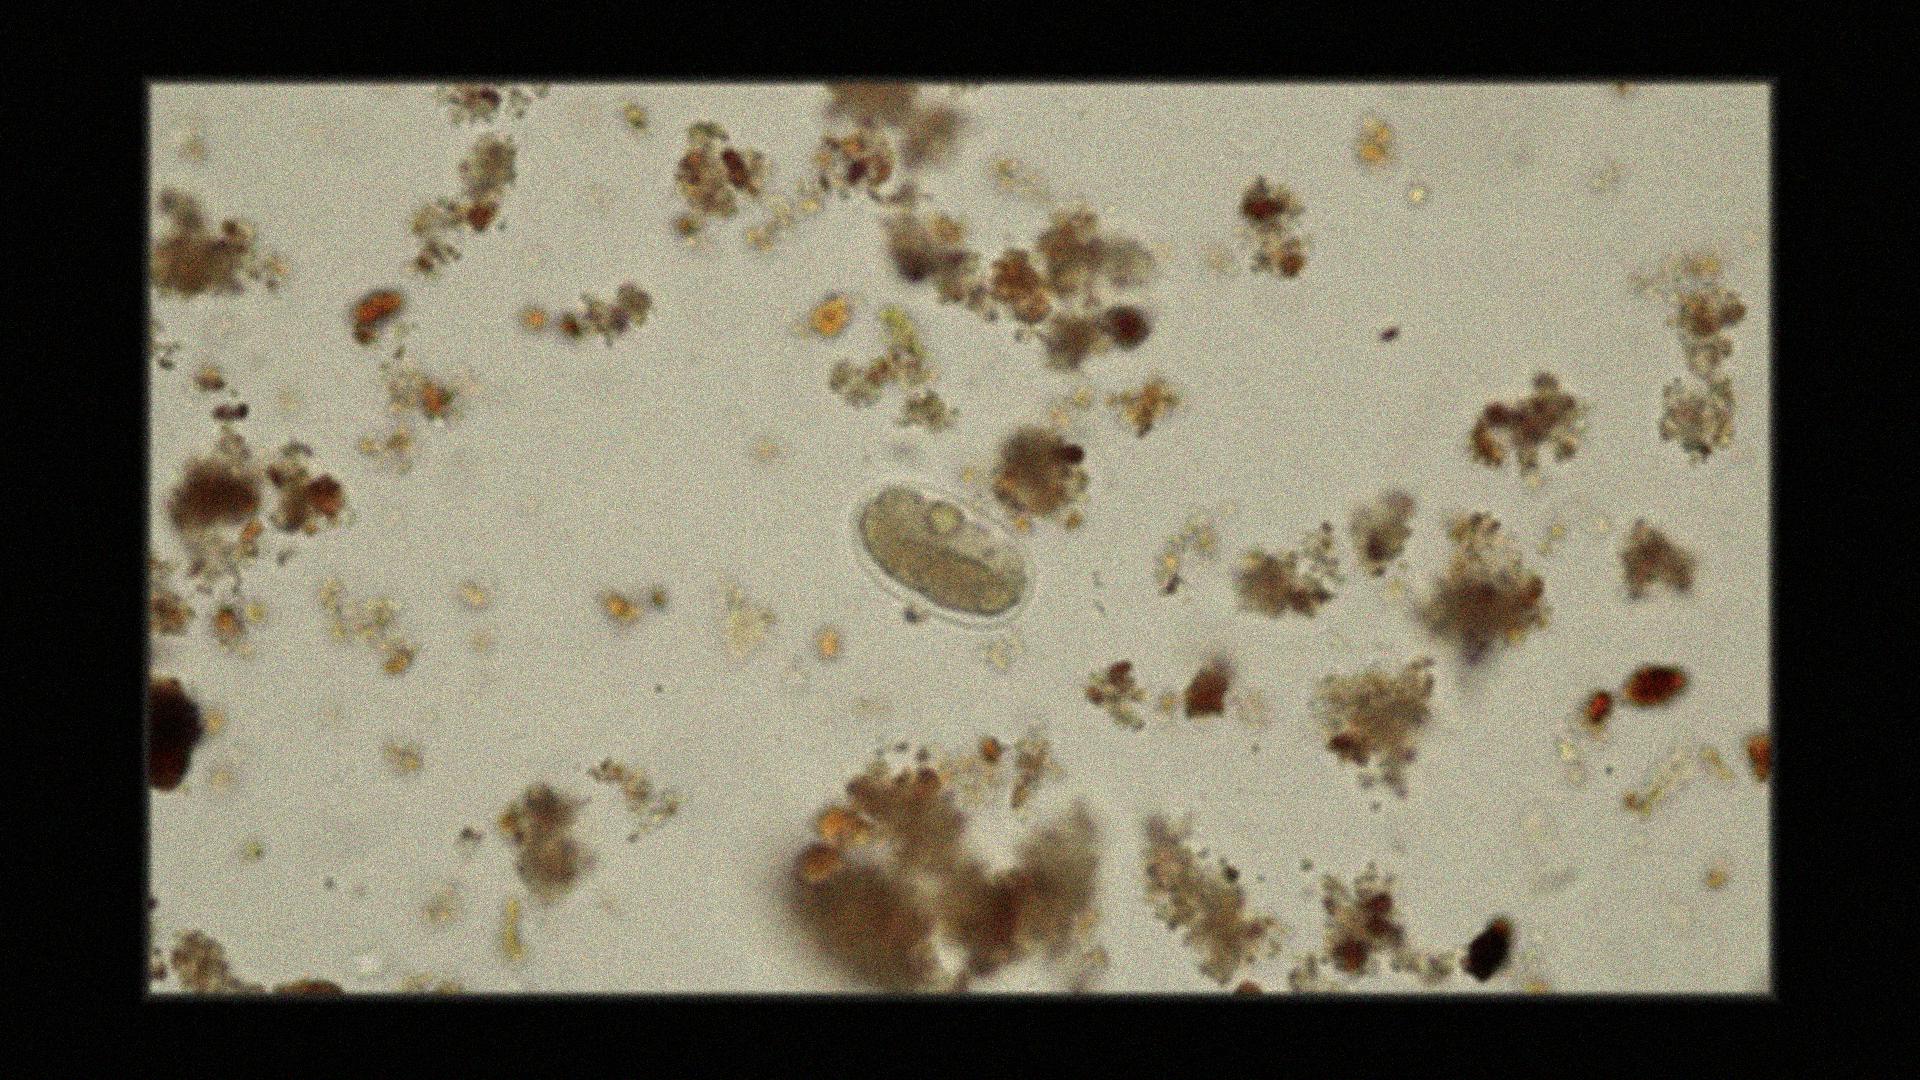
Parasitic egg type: Hookworm egg